Question: The problem I have is to get the href of a particular cell in the infobox on a wikipage (Please see the image below). Specifically, I would like to get the href of the 3M's official website after the table's row header of "Website". The source code is highlighted in the image. (This wiki page format is pretty regular for most firms' wiki pages. I further plan to get websites for many firms, so it's not just to collect this one..)
The things I have tried but don't work:
'''
# selenium:
driver.find_element_by_xpath("//table[@class='infoboxvcard']/tr[th/text()='Website']").get_attribute("href")
# lxml:
url = "https://en.wikipedia.org/wiki/3M"
req = requests.get(url)
store = etree.fromstring(req.text)
output = store.xpath("//table[@class='infobox vcard']/tr[th/text()='Website']/td")
'''
Code that works for a particular firm:
'''
driver.get("https://en.wikipedia.org/wiki/3M")
website = driver.find_element_by_xpath("//*[@id='mw-content-text']/div/table[2]/tbody/tr[17]/td/span/a").get_attribute("href")
'''
However, since not all firms have the same number of rows, this code would not work when I loop over hundreds of firms.
Any help would be appreciated! Thanks in advance!
<URL>
Screenshot from 3m wiki page:

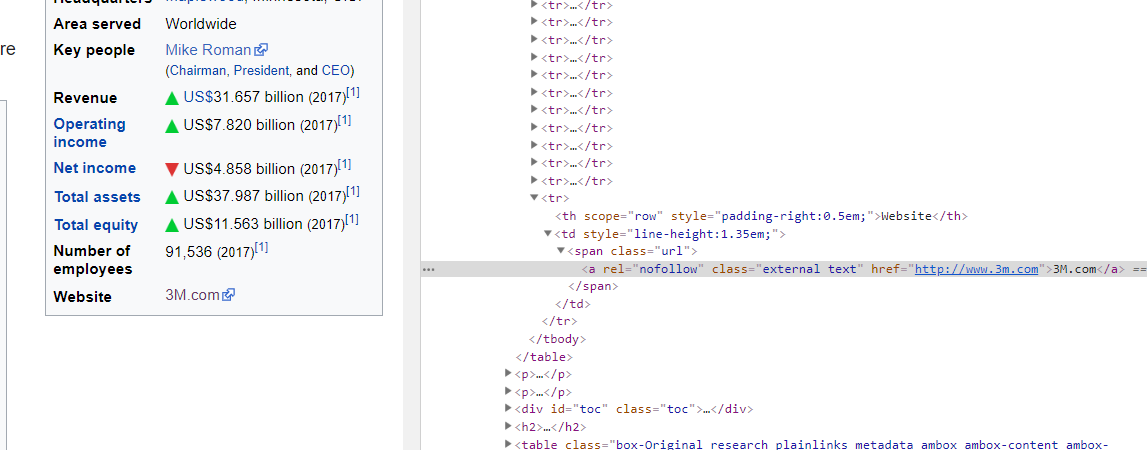
Answer: To extract the attribute of 3M's official website from <URL> itself would be sufficient and you need to induce for the desired element to be visible and you can use the following solution:
'''
website = WebDriverWait(driver, 20).until(EC.visibility_of_element_located((By.XPATH, "//th[@scope='row' and text()='Website']//following::td[1]/span/a[@class='external text']"))).get_attribute("href")
'''
: You have to add the following imports :
'''
from selenium.webdriver.support.ui import WebDriverWait
from selenium.webdriver.common.by import By
from selenium.webdriver.support import expected_conditions as EC
'''